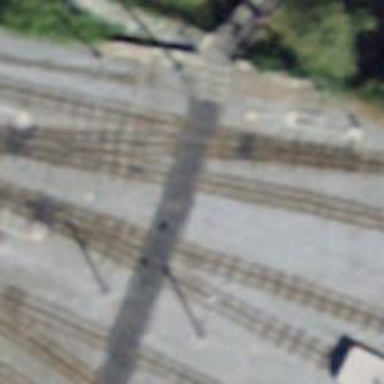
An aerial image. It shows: Railway crossing.